Question: I am currently working with a custom tableviewcell xib and want the size of it to be automatically resized to the tableview's width and it's row's height.
The size of the cell's view does not auto adjusts to the tableview. So I have tried to change the frame inside the 'tableView(tableView: UITableView, cellForRowAtIndexPath indexPath: NSIndexPath)' delegate no changes are reflected (if I print the frame size before and after it does in fact change.)
Does anyone know a solution for this? The best case would be to make the cell's frame auto adjust to the tableview's width and row height.
Edit: After further examination the problem probably has to do with iOS8 Size classes. When I resize the cell inside the xib, it will just expand to a greater width than the table view's size. The label is supposed to be in the center (had set them with constraints and programmatically, got the same results).
Here's a screenshot:

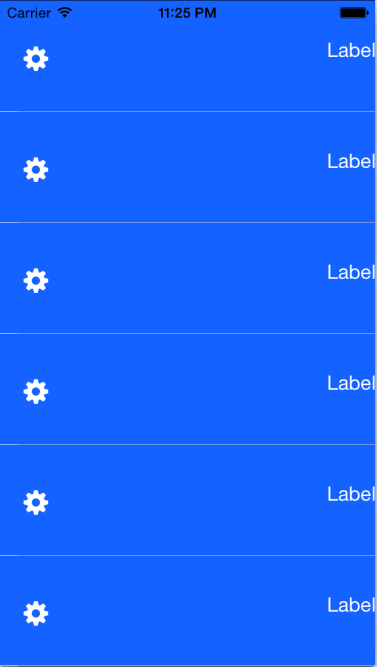
Answer: Found the problem, and it was my mistake. I never set constraints to the TableView inside the ViewController, so it maintained the default base size defined by Size Classes introduced in iOS 8.
That is why the width of the cell expanded about the double of the view controller's width.